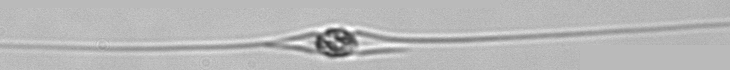
Label: Chaetoceros_danicus